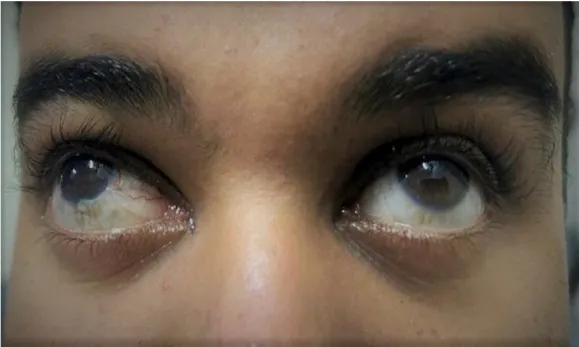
A 23-year-old man who underwent a right inferior Ahmed valve/non-valved exchange. (B) Postoperative image showing an improved appearance after exchange for a non-valved glaucoma drainage device (GDD).
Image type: medical_photograph (other_medical_photograph)